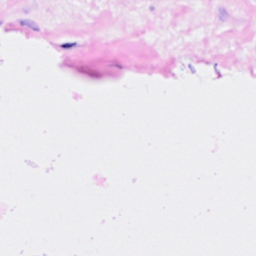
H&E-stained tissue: Breast